Interaction volume radius: 5 \u00c5
Interaction volume height: 20 \u00c5
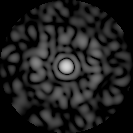
Disorder parameter: 0.8386